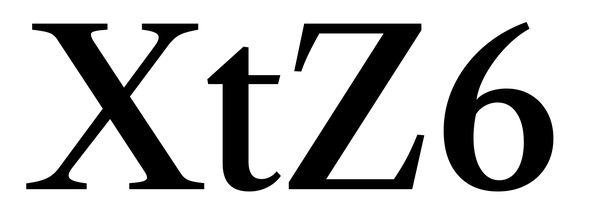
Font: LibreCaslonText_Medium